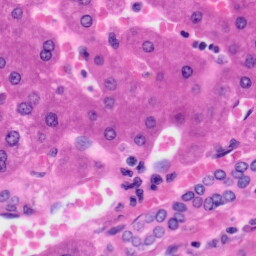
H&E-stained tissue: Liver